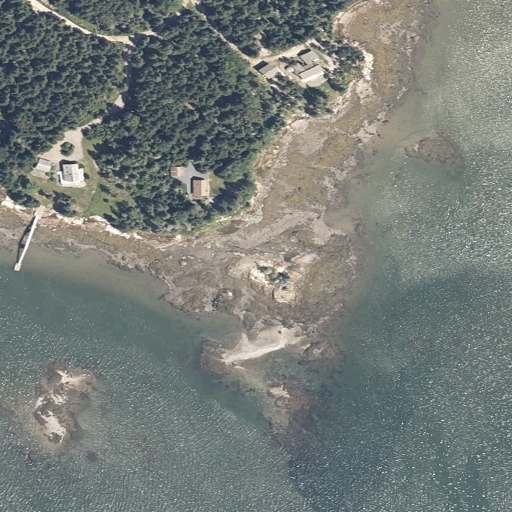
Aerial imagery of cape in Maine named Jetteau Point containing open water, herbaceous wetlands, open development, low intensity development, medium intensity development, evergreen forest, and barren land